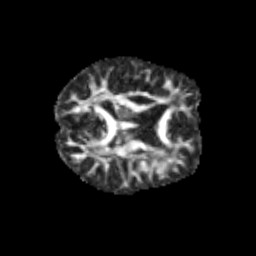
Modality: FA
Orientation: axial
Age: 11
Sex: female
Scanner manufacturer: siemens
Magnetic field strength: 3 T
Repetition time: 3.8 s
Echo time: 0.07 s